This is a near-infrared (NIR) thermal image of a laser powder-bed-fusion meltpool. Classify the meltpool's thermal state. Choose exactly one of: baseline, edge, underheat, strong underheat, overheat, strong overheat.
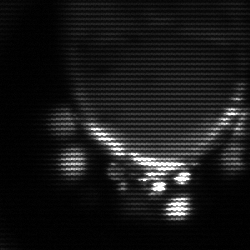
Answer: baseline